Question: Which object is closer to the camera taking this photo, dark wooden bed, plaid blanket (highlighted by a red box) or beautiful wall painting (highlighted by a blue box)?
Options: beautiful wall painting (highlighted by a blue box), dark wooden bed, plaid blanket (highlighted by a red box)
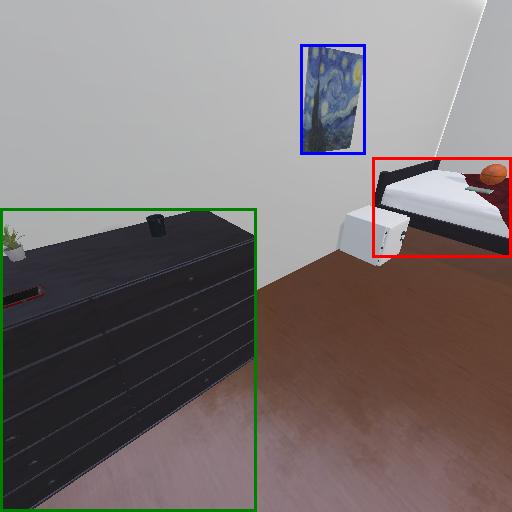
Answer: beautiful wall painting (highlighted by a blue box)